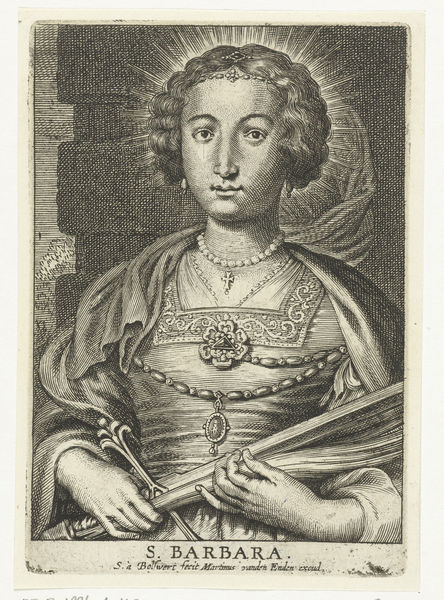
Titel: Heilige Barbara met zwaard
Künstler: Schelte Adamsz. Bolswert
Standort: Amsterdam
Institution: Rijksmuseum
Schlagwörter: femmes, femme, gravure, épée, dessin, sainte, reine, bijoux, colier, œil, barbara, s barbara, saite, diademe, s.barbara